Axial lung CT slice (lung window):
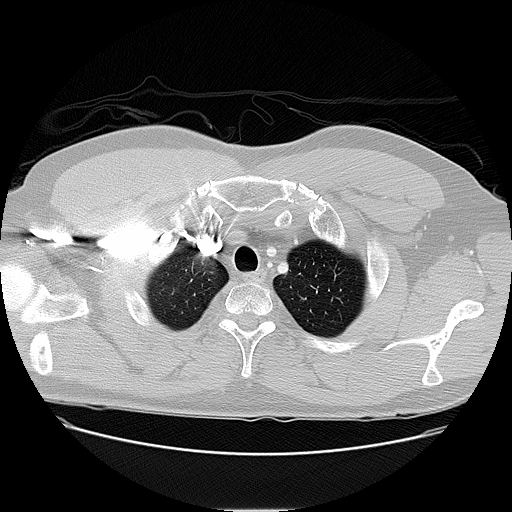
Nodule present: no